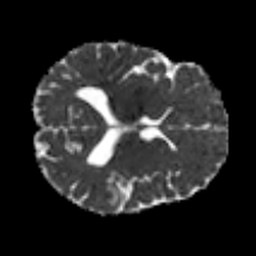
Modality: MD
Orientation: axial
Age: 30
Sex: male
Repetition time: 8.4 s
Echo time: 0.09 s